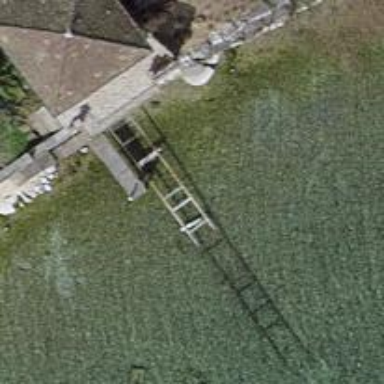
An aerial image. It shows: Man-made pier.